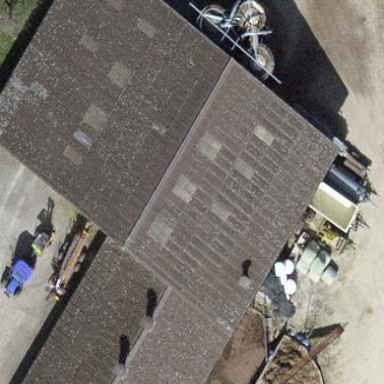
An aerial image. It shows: Gabled roof on farm auxiliary building.